三年级 · 度量几何学
有两张同样长方形的纸, 长是 15 厘米, 宽是 10 厘米。分别挖去同样大小的 5 个边长都是 2 厘米的正方形。如下图。请问, 两张纸剩下部分的面积谁大?

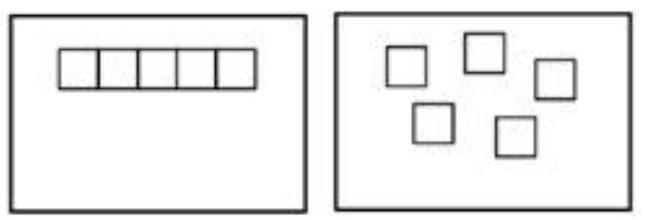
A. 第一张剩下的面积大
B. 第二张剩下的面积大
C. 一样大
D. 无法比较
答案: C